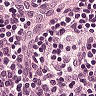
Metastatic tissue present: no